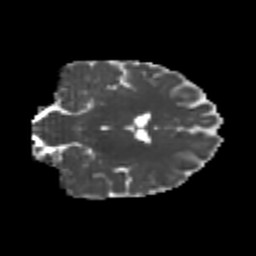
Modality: MD
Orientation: coronal
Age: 22
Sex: female
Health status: healthy
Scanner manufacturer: philips
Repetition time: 7.386 s
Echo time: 0.08599 s